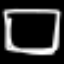
Label: square